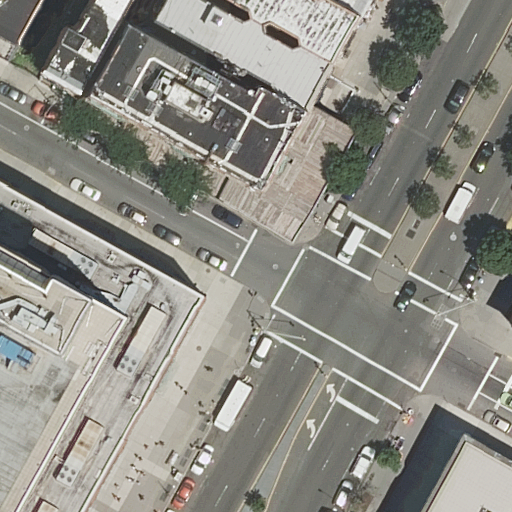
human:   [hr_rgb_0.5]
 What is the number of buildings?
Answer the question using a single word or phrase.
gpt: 9

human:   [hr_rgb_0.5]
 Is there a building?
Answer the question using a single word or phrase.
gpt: yes

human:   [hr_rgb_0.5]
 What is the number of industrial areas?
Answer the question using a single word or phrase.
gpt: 1

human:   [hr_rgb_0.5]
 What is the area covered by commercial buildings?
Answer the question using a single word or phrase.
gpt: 0m2

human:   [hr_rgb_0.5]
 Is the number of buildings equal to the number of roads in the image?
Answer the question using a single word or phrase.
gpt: no

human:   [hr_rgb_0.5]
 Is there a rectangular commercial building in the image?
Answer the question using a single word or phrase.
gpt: no

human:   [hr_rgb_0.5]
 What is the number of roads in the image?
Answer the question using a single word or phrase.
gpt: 7

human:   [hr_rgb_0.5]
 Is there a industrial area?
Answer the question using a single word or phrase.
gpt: yes

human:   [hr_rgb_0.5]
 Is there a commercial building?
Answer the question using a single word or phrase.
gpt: no

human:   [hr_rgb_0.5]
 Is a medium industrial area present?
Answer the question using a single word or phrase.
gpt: no

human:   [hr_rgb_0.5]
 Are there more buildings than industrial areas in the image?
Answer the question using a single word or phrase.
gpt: yes

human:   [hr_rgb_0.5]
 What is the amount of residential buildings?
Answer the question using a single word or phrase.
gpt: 9

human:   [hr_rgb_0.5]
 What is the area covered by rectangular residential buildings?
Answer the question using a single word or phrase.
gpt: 1933m2

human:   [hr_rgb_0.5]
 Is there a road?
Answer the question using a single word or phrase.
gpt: yes

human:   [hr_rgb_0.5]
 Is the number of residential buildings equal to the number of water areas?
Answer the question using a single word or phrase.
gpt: no

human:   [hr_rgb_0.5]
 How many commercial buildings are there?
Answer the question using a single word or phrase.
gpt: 0

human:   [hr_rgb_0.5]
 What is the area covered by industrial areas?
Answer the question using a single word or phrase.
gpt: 81m2

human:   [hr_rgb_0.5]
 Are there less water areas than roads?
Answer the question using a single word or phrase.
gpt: yes

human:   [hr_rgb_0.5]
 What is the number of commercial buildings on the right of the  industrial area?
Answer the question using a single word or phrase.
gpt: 0

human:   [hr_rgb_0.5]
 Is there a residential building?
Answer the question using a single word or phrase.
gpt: yes

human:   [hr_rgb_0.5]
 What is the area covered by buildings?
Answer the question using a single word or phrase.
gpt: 3191m2

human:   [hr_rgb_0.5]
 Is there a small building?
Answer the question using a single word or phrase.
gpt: yes

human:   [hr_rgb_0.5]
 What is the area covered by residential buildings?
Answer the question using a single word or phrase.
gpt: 3191m2

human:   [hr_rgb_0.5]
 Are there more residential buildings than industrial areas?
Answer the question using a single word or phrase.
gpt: yes

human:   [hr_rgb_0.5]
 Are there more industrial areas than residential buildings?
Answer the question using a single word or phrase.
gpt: no

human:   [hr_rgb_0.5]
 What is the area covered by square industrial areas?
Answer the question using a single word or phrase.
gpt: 0m2

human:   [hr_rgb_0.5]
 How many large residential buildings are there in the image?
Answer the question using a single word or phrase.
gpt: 2

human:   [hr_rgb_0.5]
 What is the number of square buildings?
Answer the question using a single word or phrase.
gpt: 0

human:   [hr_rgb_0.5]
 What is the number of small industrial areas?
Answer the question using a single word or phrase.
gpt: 1

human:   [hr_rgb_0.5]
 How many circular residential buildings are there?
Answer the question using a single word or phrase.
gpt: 0

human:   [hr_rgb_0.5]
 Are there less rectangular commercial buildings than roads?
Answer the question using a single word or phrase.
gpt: yes

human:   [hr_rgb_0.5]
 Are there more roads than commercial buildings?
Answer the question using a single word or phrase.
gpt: yes

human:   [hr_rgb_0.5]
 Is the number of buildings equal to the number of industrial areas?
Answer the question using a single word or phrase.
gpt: no

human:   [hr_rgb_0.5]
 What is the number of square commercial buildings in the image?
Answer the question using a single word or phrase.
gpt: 0

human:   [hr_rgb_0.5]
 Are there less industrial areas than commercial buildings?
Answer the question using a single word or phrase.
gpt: no

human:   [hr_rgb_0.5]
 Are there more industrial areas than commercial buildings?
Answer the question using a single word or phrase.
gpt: yes

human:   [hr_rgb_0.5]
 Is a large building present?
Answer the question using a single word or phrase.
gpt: yes

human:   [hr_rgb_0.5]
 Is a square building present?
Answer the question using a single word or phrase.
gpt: no

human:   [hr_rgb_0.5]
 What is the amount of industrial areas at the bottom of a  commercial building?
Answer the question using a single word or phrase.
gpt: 0

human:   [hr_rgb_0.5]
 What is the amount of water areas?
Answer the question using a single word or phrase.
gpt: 0

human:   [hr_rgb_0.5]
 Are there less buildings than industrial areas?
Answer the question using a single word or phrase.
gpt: no

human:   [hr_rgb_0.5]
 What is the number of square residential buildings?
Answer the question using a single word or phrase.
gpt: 0

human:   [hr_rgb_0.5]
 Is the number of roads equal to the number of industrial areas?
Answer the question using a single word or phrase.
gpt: no

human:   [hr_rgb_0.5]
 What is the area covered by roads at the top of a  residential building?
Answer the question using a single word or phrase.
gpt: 0m2

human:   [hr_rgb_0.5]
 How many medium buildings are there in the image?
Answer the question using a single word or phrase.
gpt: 3

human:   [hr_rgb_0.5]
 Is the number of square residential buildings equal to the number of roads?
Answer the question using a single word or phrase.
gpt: no

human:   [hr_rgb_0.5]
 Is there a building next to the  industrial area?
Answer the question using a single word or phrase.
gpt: yes

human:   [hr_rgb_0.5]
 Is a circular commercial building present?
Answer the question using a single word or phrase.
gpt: no

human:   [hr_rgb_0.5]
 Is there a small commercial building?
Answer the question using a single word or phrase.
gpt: no

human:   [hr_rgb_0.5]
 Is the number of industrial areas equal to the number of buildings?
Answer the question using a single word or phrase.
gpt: no

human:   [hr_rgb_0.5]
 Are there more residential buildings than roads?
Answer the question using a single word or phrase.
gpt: yes

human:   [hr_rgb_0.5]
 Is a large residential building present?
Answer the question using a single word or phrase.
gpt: yes

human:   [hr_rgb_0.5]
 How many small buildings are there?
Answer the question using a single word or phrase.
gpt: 4

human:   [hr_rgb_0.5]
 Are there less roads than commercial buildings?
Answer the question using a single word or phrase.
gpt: no

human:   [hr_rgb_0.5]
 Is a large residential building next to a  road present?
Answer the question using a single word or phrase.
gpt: yes

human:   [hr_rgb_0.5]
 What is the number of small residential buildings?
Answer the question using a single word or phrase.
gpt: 4

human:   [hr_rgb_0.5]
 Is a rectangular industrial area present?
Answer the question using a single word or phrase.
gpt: yes

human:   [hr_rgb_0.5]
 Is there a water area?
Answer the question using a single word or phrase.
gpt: no

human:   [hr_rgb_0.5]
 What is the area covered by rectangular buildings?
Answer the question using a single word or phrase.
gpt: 1933m2

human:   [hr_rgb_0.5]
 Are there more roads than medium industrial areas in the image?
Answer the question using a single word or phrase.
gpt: yes

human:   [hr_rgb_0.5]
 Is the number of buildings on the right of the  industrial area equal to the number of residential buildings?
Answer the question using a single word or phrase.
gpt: no

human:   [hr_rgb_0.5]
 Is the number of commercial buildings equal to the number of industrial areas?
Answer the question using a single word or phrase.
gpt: no

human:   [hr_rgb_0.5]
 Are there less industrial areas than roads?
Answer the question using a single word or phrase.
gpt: yes

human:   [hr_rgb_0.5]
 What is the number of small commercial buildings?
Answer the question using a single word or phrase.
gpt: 0